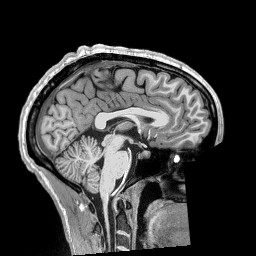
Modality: T1w
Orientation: sagittal